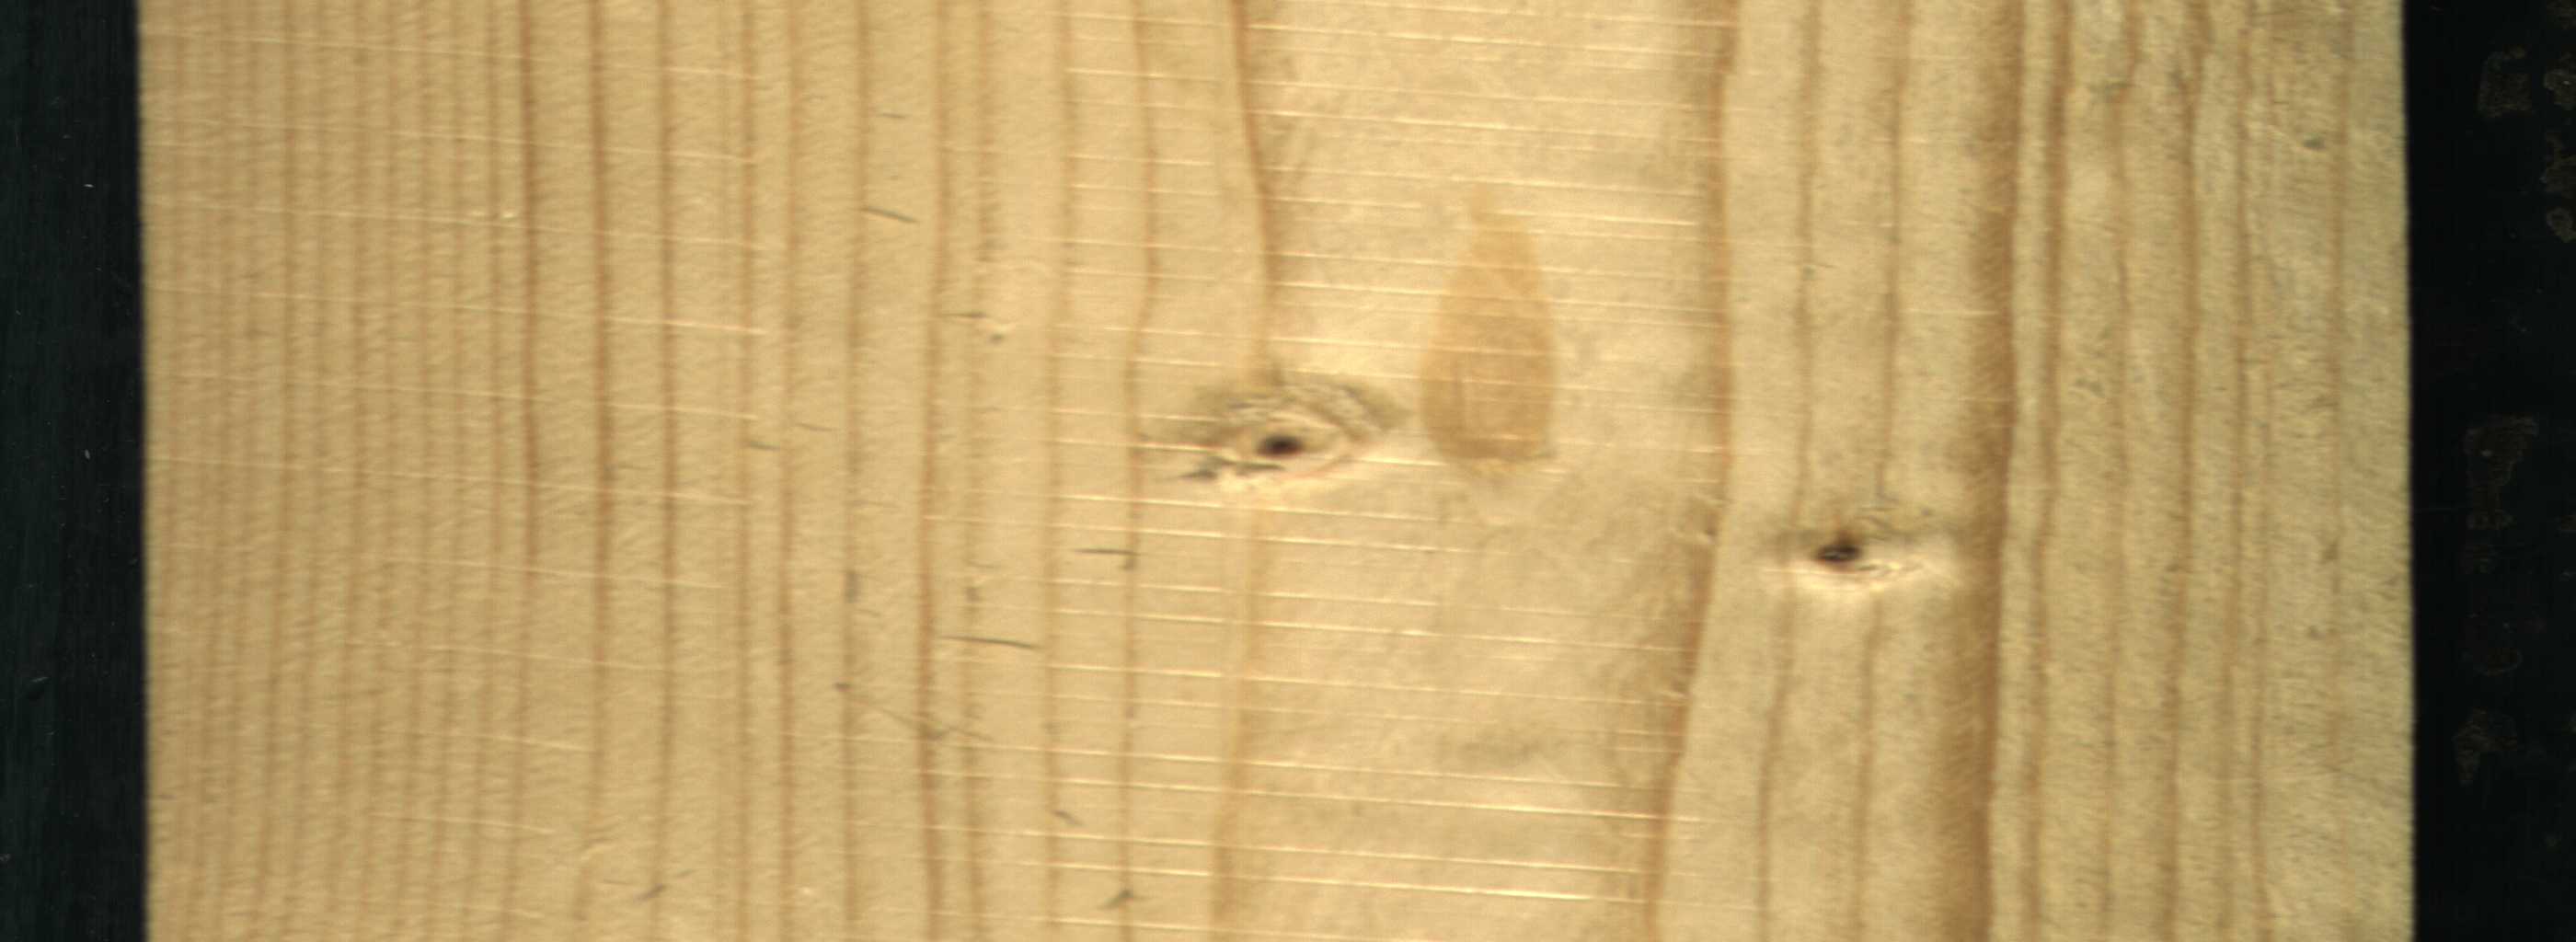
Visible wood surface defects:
Live_Knot
Live_Knot